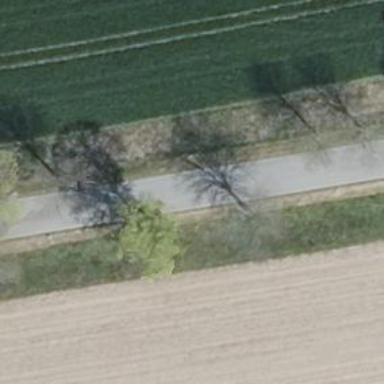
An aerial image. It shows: Deciduous tree with broadleaved leaves.